Question: I want to show the admob ads like the following. My game is locked in landscape mode, and I want to show the ads vertically. I used the XML layout to placed my ads.

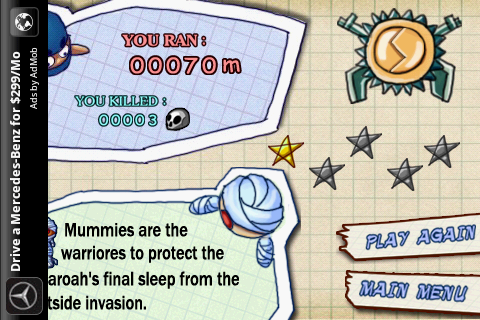
Answer: To do this, you would have to create a custom 'View' that extends the AdMob View, then override the 'onDraw()' method. Because there is no source code available for the AdMob View (that I know of), however, this may be impossible. If you had the source of the AdMob 'onDraw()' method, it could be simply an issue of swapping the x and y variables.
Another option is to keep your Activity in Portait mode, and then override your own Views' 'onDraw()' method to draw it in landscape. This would be a lot of work though, as you'd have to create your own custom views for buttons, image layouts, etc.